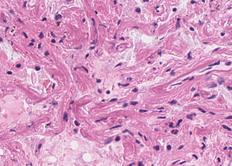
Tumor epithelial tissue: no
Tumor-associated stroma tissue: no
Normal tissue: yes